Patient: sex M, age 29
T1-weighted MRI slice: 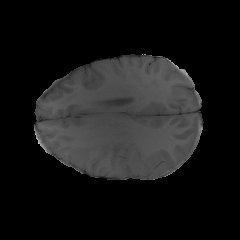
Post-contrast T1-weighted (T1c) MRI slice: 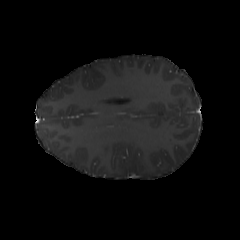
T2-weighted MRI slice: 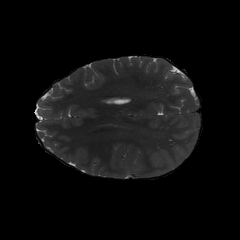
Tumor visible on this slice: no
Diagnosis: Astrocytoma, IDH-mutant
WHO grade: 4